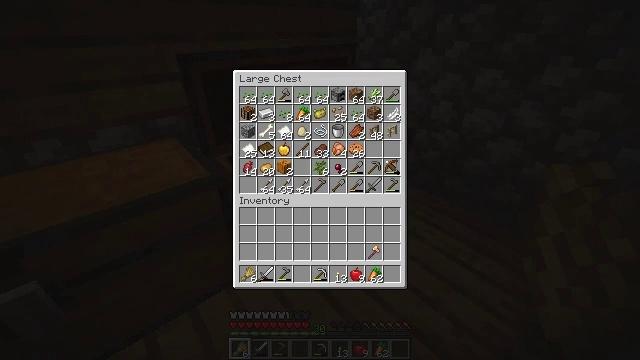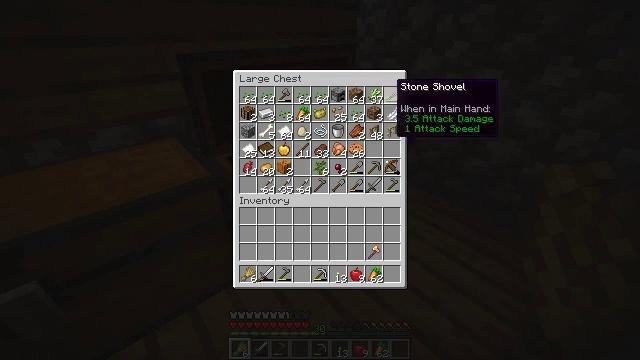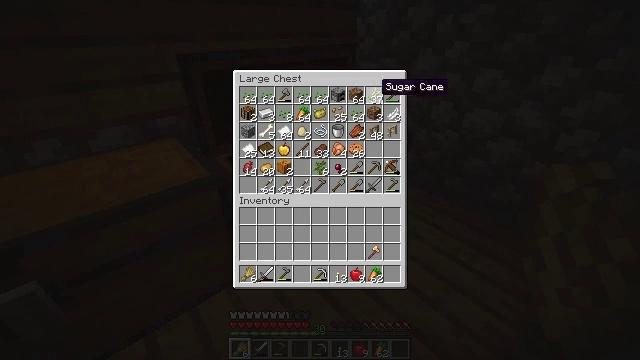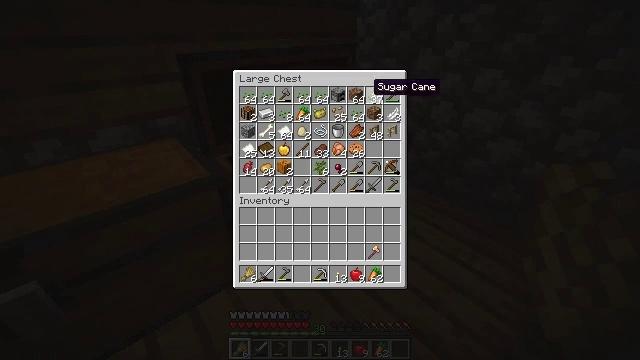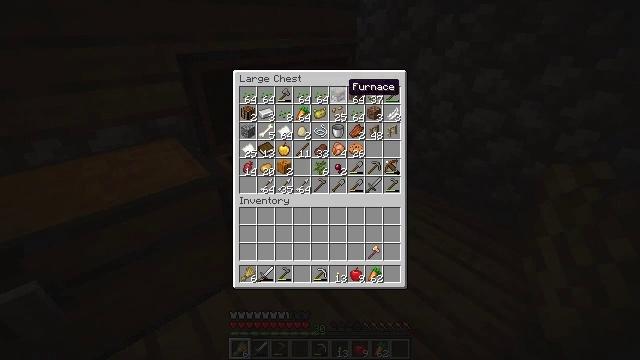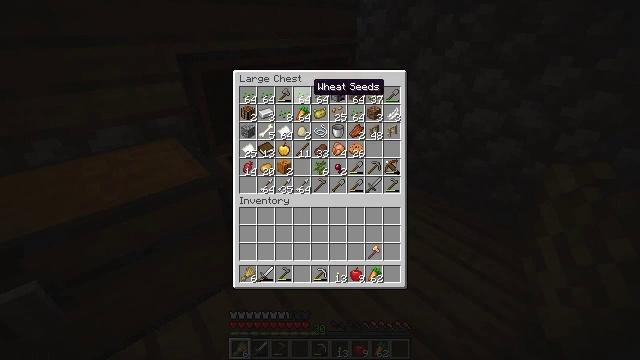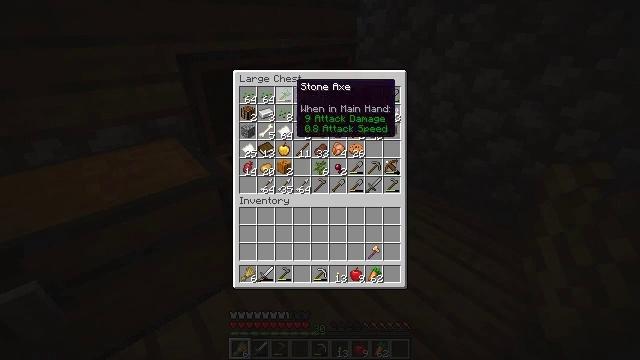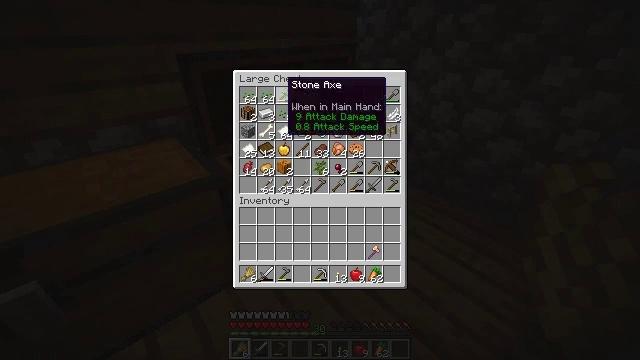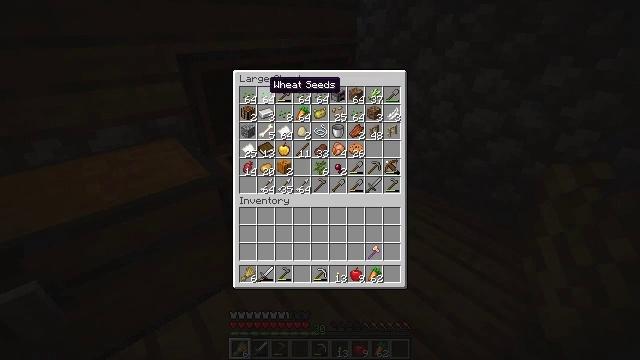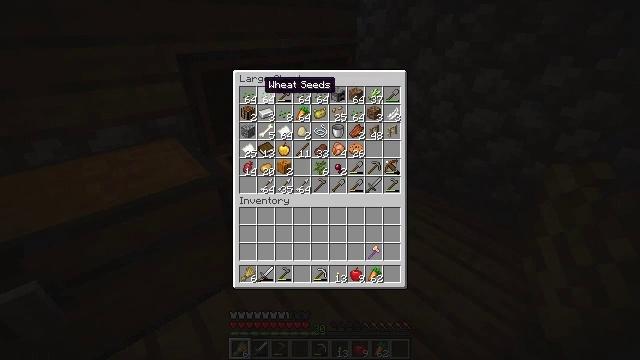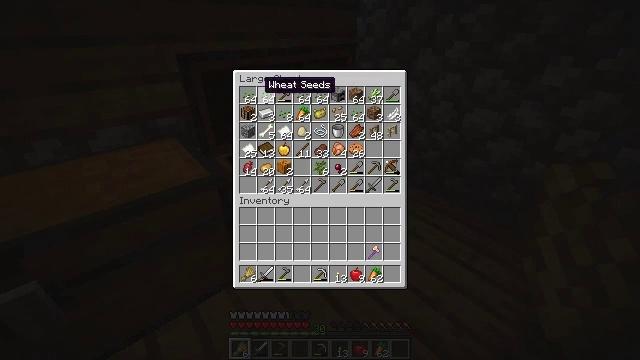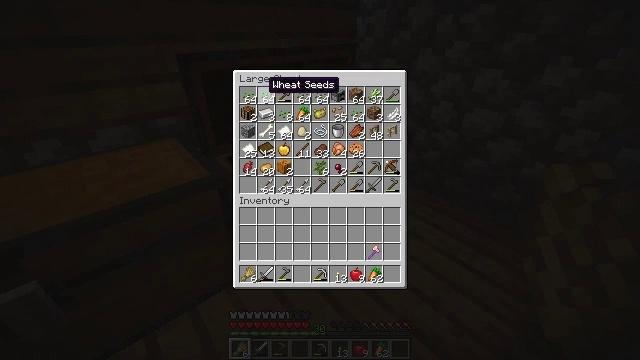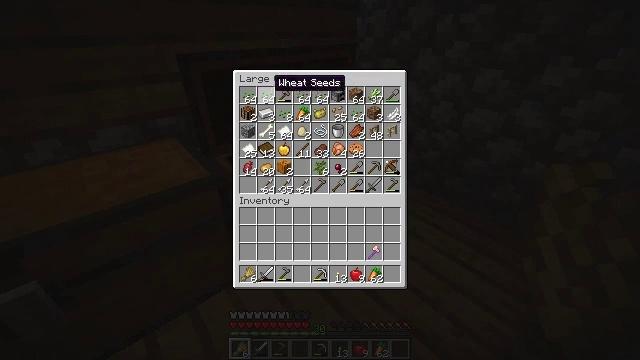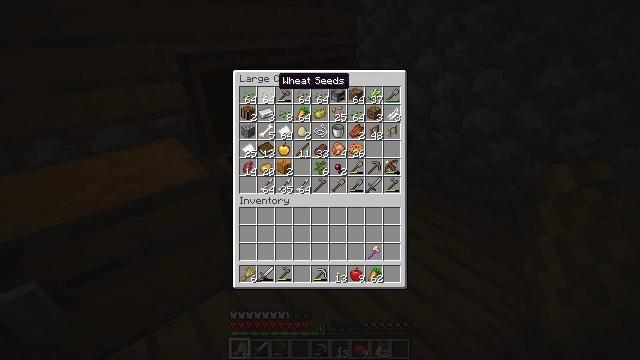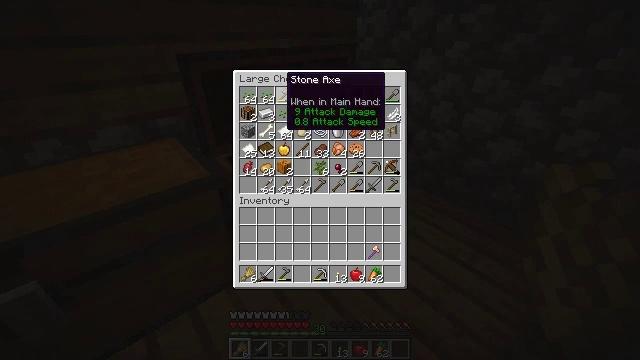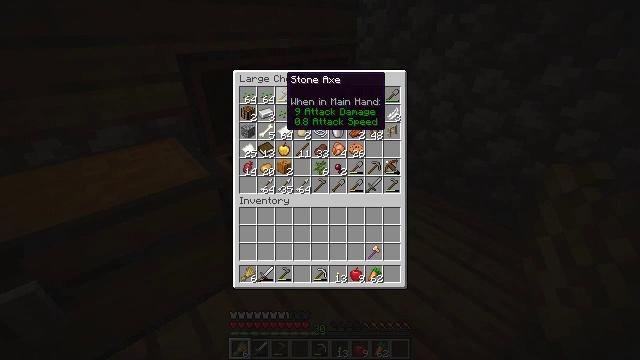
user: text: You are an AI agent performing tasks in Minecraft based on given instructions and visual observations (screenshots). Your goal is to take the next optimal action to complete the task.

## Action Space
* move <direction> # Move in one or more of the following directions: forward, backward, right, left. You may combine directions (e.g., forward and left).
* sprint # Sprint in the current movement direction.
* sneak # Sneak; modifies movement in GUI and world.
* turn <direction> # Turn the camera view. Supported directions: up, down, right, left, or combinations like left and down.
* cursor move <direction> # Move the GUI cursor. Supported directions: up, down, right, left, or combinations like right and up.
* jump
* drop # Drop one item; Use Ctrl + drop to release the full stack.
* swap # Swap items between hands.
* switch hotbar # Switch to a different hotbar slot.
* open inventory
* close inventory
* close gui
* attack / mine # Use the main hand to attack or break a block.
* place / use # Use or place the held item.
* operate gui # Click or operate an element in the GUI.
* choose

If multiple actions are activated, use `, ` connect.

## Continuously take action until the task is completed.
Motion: motion action
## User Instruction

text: Collect oak log for crafting.
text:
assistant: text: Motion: sneak, cursor move left
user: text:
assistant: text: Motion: sneak, cursor move left
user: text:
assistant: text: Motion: sneak, cursor move left
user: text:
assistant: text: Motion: sneak, cursor move left
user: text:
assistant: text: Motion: sneak, cursor move left
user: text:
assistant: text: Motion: sneak, cursor move left
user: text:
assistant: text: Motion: sneak, cursor move left
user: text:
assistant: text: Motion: sneak, cursor move left
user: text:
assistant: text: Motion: sneak
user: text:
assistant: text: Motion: sneak
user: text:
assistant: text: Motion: sneak
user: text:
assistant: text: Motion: sneak
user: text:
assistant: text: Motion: sneak
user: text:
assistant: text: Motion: sneak, cursor move right
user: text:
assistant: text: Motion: sneak
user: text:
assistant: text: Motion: sneak
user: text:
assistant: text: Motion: sneak
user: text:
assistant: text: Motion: sneak
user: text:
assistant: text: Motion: sneak
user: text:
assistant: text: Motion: sneak, operate gui
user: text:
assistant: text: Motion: sneak, operate gui
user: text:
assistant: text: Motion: sneak, operate gui
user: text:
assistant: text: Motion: sneak
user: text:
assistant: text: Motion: sneak
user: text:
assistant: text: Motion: sneak
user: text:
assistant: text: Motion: sneak, cursor move right and down
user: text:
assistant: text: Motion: sneak, cursor move right and down
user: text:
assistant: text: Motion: sneak, cursor move right and down
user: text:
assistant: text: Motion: sneak, cursor move down
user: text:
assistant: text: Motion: sneak, cursor move down